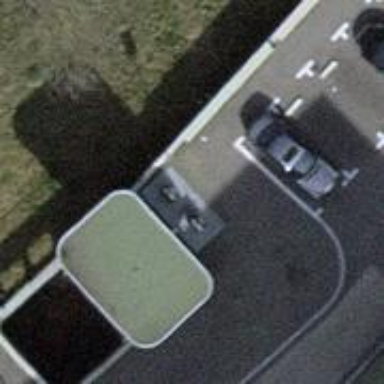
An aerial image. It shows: Recycling container in the area designated for recycling.